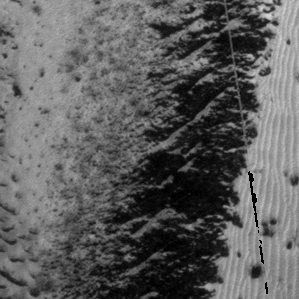
Label: frost